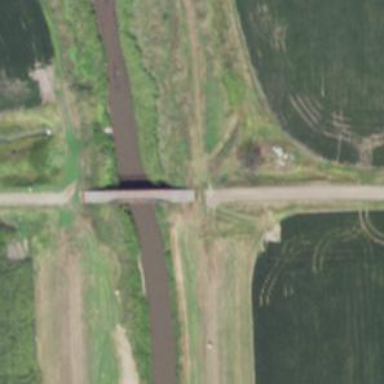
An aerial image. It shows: Unclassified road on bridge.